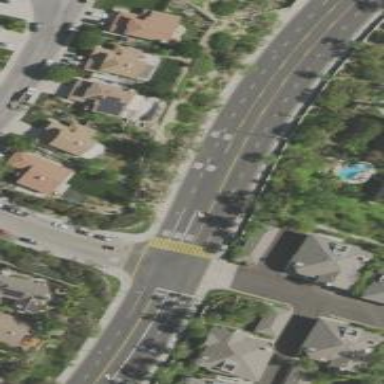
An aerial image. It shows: Marked road crossing.